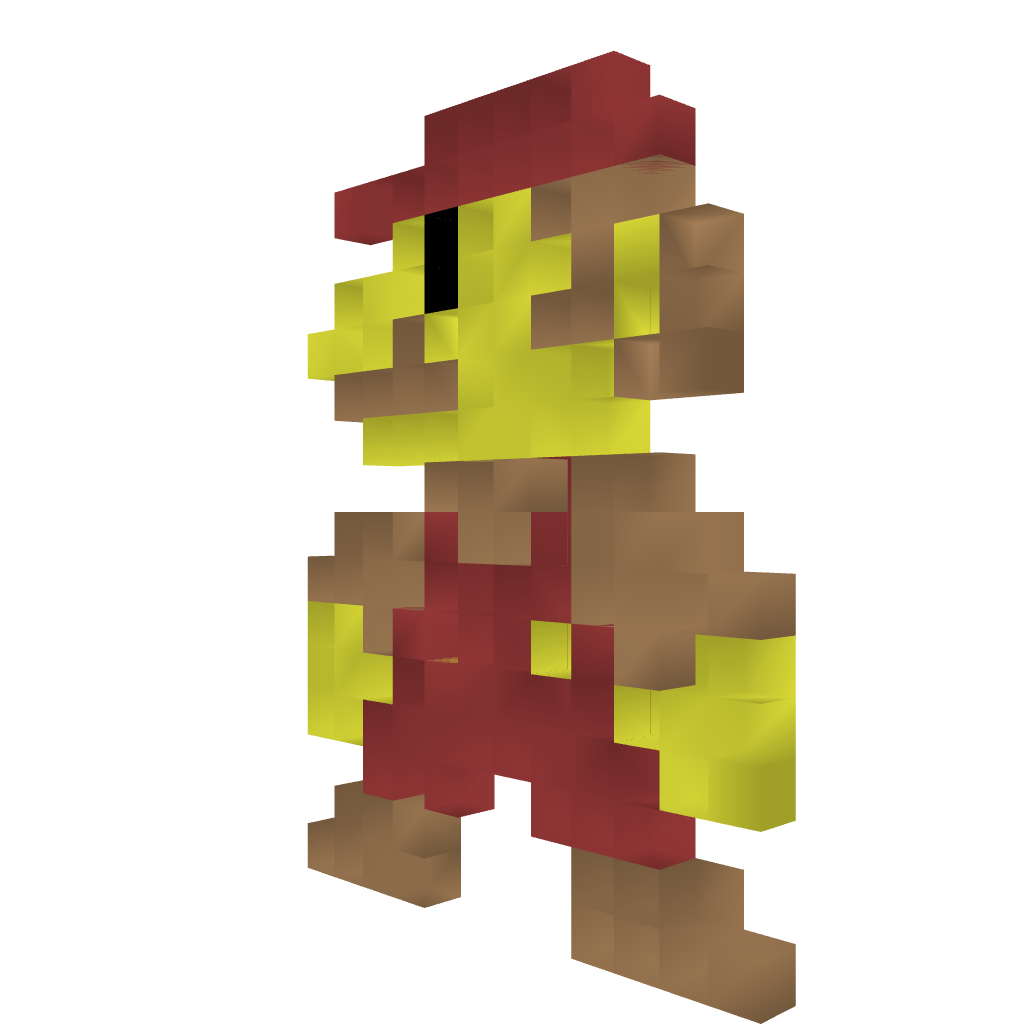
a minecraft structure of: Mario pixel art high quality